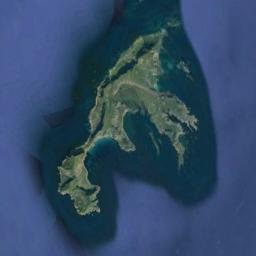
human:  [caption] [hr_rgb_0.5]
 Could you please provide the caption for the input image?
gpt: The land on the island is rough .

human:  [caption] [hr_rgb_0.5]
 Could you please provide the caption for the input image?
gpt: The island has rugged terrain and some vegetation and the waters around the island is light blue .

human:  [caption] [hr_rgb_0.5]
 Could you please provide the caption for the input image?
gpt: The irregularly shaped island is surrounded by blue sea water with mountains with green vegetation .

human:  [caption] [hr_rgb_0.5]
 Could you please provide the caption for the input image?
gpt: The island is very small .

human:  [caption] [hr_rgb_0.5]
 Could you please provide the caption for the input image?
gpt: There are green land and some lakes on the island in a blue sea .